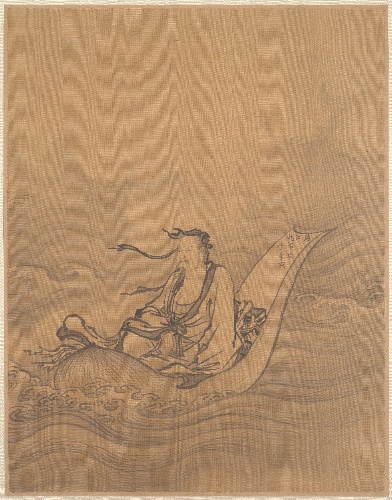
Title: 明/清   佚名  舊傳趙芾   乘蓮渡江   冊頁|Sage Floating on Lotus Leaf
Artist: Unidentified artist|Zhao Fei
Artist bio: |Chinese
Object type: Album leaf
Classification: Paintings
Medium: Album leaf; ink on silk
Culture: China
Period: Ming (1368–1644) or Qing (1644–1911) dynasty
Dimensions: 11 x 8 5/8 in. (27.9 x 21.9 cm)
Department: Asian Art
Credit line: John Stewart Kennedy Fund, 1913
Accession year: 1913
Repository: Metropolitan Museum of Art, New York, NY
Tags: Waves|Men|Leaves